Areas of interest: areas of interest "Zoo"
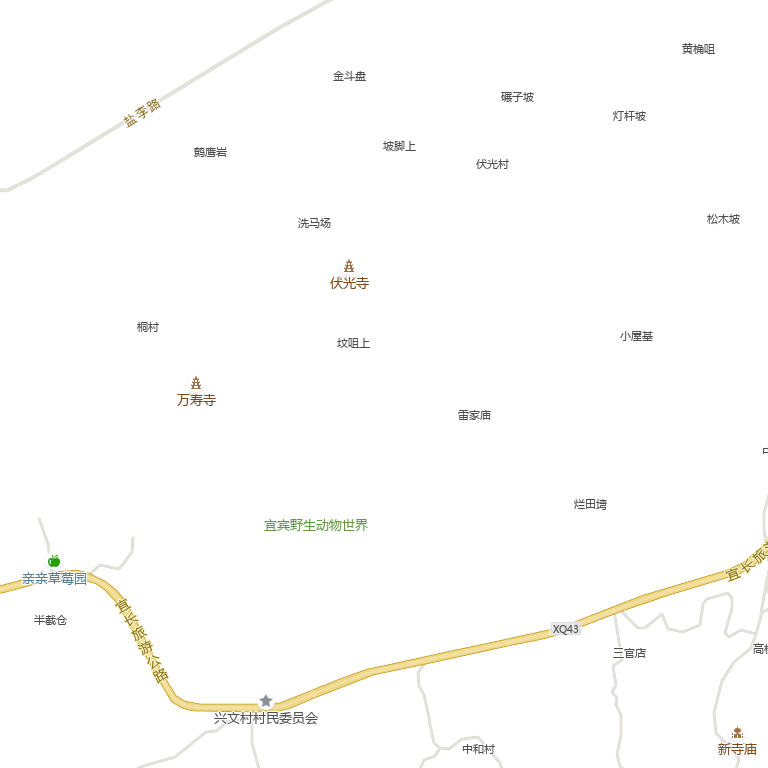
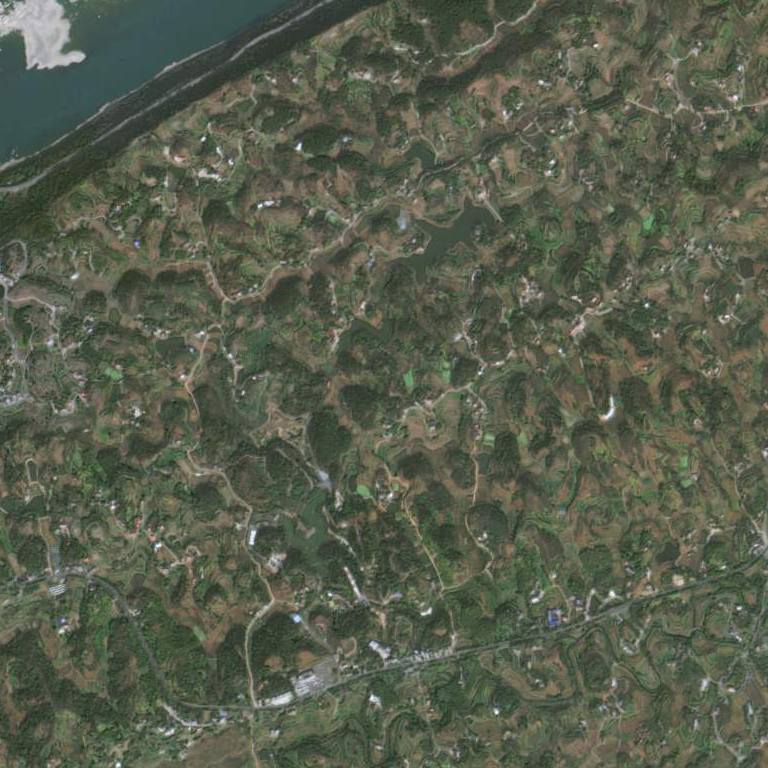